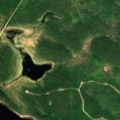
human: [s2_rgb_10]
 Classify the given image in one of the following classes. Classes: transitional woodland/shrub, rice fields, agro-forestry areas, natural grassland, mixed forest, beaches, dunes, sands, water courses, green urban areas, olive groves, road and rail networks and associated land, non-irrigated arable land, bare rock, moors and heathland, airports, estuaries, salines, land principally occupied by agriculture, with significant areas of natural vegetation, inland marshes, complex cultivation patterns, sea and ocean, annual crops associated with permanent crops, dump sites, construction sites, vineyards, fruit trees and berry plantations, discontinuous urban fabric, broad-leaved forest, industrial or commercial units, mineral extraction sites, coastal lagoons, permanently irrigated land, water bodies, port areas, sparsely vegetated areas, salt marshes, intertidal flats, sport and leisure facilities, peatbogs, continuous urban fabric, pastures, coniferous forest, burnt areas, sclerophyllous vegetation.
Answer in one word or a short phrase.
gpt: coniferous forest, mixed forest